Question: '''
int main(int argc, char * argv[])
{
@autoreleasepool {
return UIApplicationMain(argc, argv, nil, NSStringFromClass([ProReaderAppDelegate class]));
}
}
'''
This happen after i try to some of the view in IOS Simulator

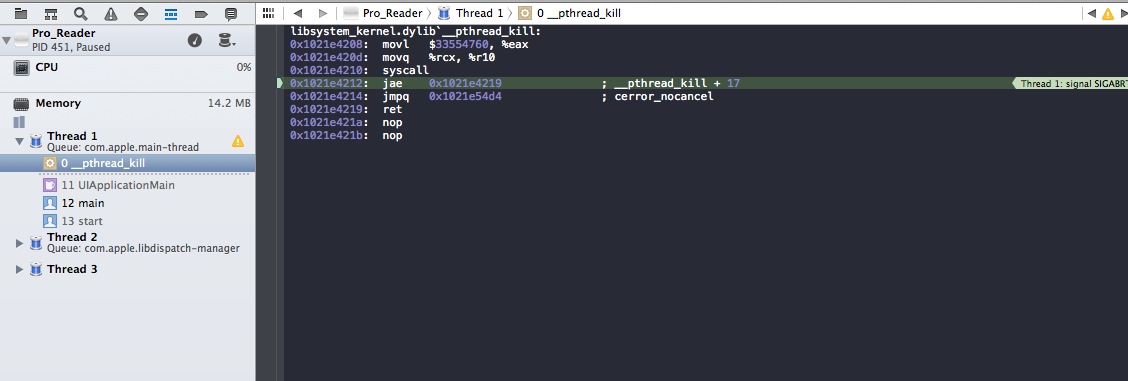
Answer: I had the same problem!
It seems that you have linked, lets say a button/label/imageView etc. and you don't use it or they are duplicates: this ERROR will occur.
So, go to your Connection inspector:
- -
This should get rid of your problem :)
Good luck!